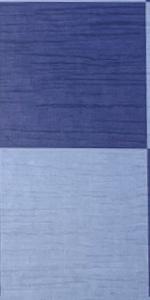
Label: Empty